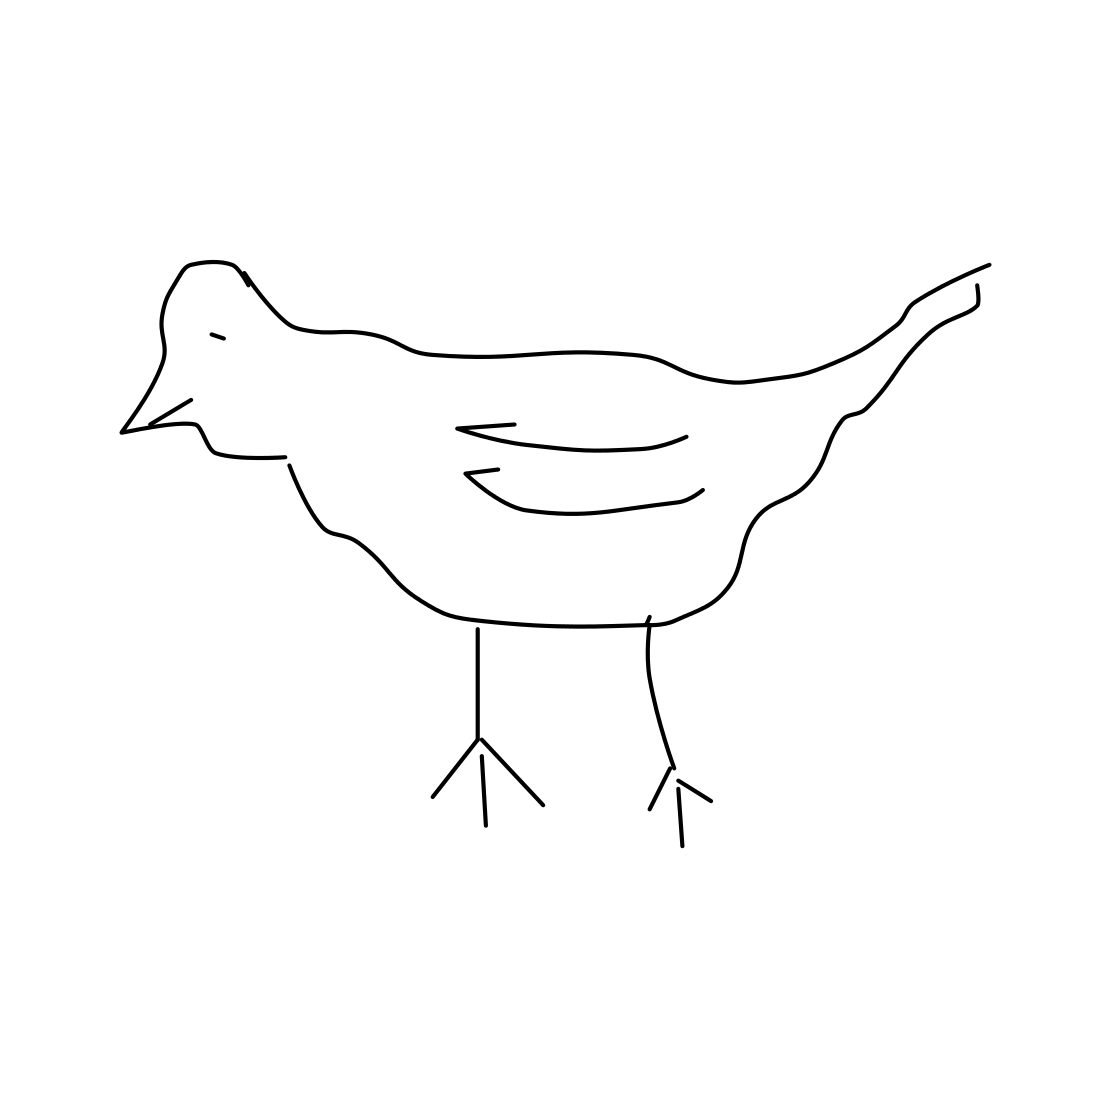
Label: pigeon